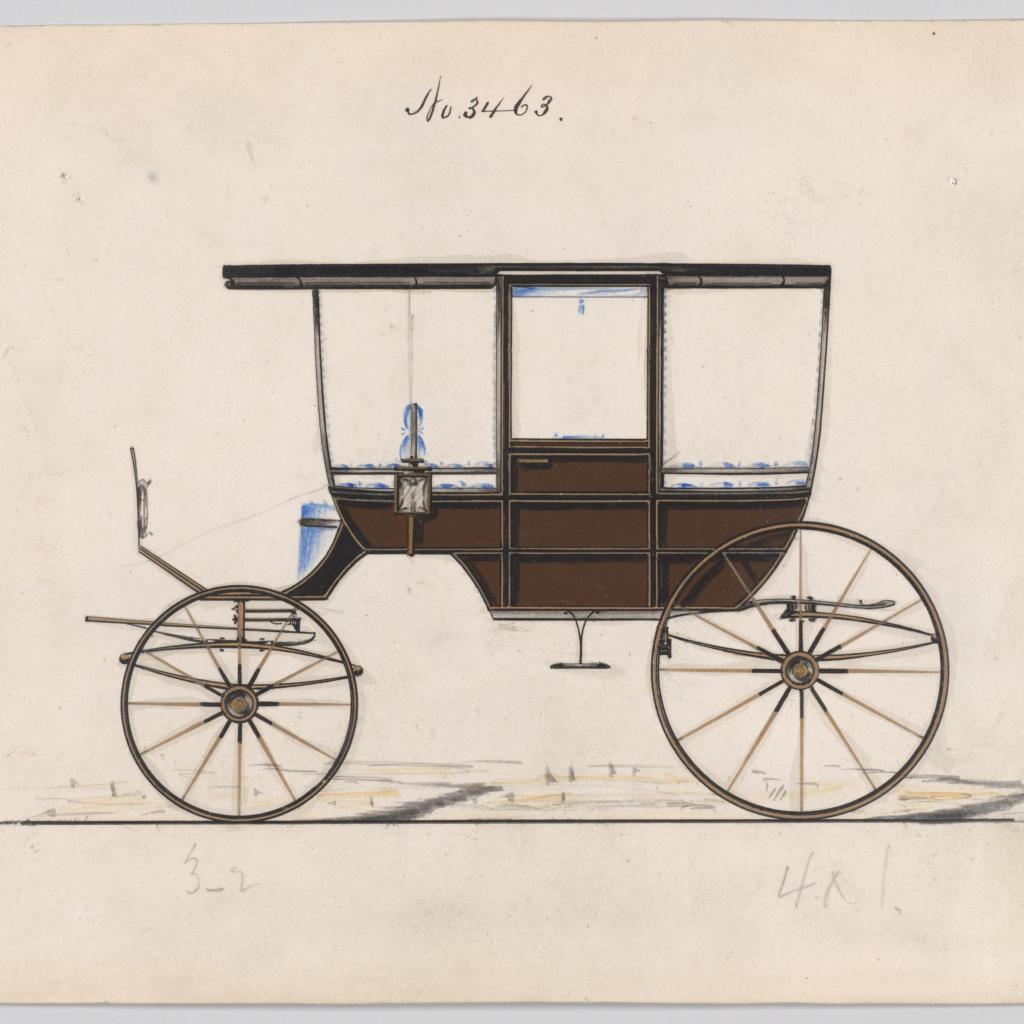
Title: Design for 6 seat Rockaway, no. 3463
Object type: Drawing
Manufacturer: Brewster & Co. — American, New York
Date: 1878
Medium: Pen and black ink, watercolor and gouache with gum arabic
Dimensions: Sheet: 6 3/8 x 9 1/4 in. (16.2 x 23.5 cm)
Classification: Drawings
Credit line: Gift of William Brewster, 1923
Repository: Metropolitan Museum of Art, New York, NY